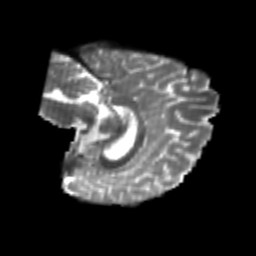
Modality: T2w
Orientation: sagittal
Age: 23
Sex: female
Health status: healthy
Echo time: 0.074 s